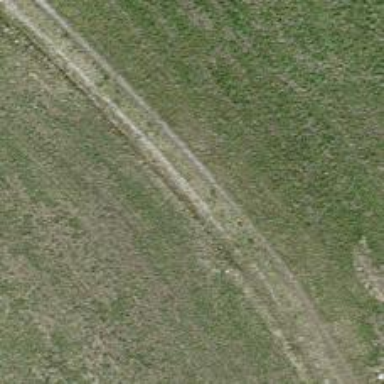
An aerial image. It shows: Track road with grade3 tracktype.